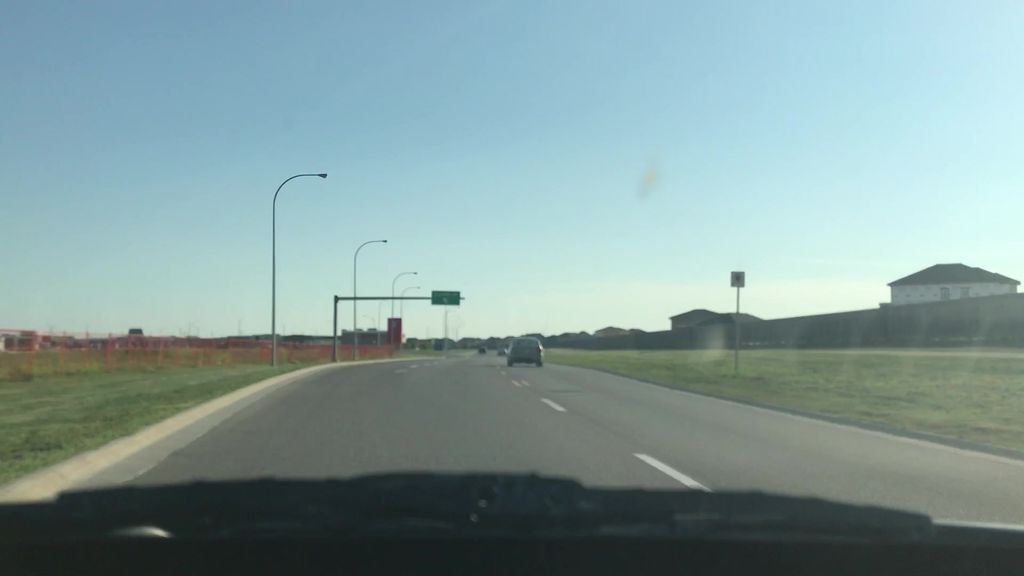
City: winnipeg